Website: walmart
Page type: customer-info-address
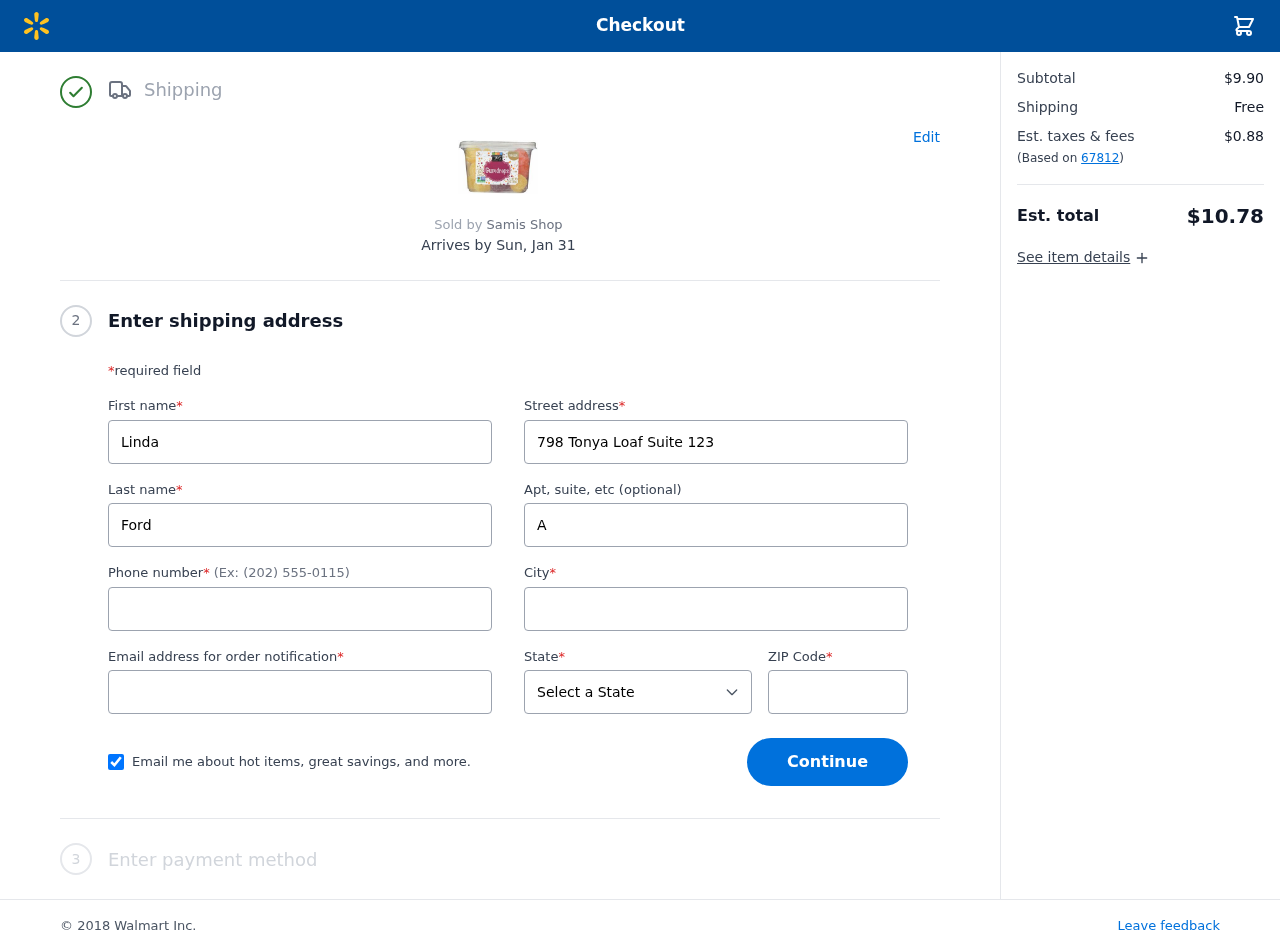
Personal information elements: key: PII_CITY
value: Jamesberg
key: PII_EMAIL
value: lindaford@gmail.com
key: PII_FIRSTNAME
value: Linda
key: PII_LASTNAME
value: Ford
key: PII_PHONE
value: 8889389928
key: PII_POSTCODE
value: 67812
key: PII_STATE
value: VI
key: PII_STREET
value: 798 Tonya Loaf Suite 123
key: PII_STREET2
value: Apt. 639
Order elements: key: ORDER_DELIVERY_DATE
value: Sun, Jan 31
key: ORDER_SUBTOTAL
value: $9.90
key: ORDER_SHIPPING_COST
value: Free
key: ORDER_TAX
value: $0.88
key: ORDER_TOTAL
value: $10.78